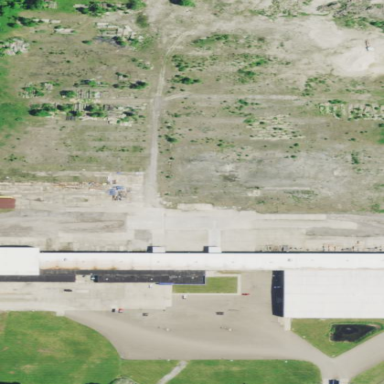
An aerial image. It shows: Historic factory.